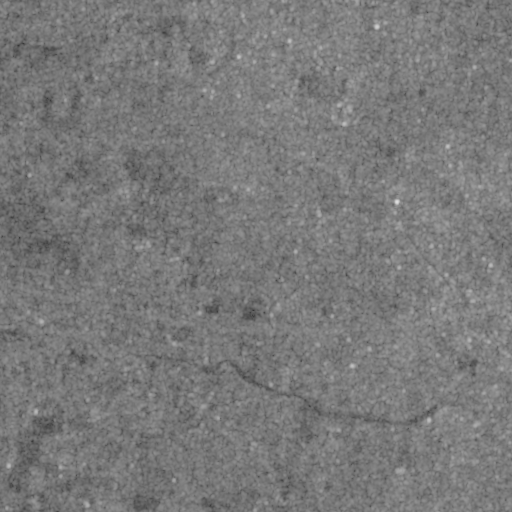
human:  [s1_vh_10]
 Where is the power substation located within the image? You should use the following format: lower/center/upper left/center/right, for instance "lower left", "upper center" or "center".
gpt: The power substation is located in the center right of the image.
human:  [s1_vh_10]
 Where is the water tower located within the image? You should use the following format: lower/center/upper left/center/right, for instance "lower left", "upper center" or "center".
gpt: The water tower is located in the center right of the image.
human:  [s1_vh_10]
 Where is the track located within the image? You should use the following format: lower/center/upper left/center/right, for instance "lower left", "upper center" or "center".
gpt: There is no track in the image.

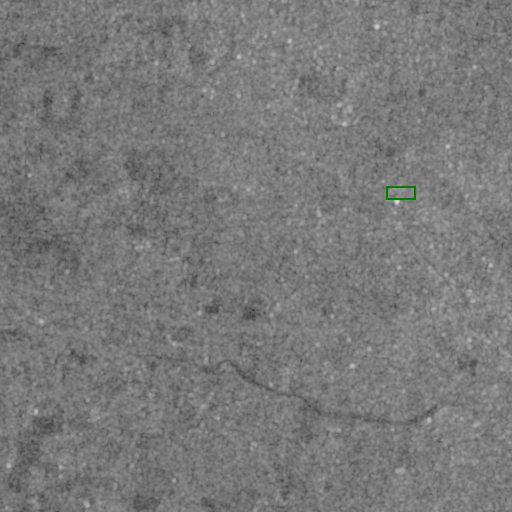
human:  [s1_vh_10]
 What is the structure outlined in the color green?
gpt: The structure outlined in green is a power substation.
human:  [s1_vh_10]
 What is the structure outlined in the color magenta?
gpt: There is no magenta outline.